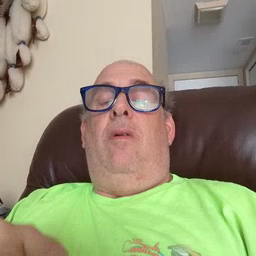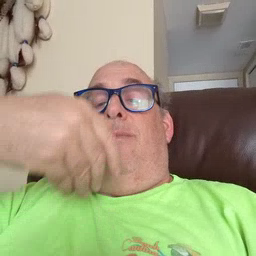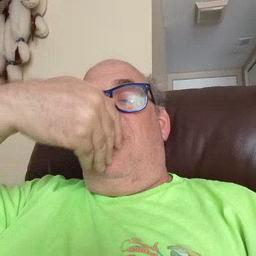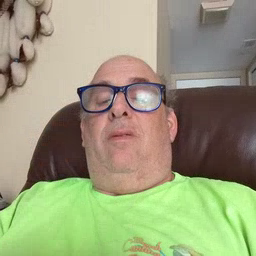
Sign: pizza